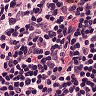
Metastatic tissue present: no